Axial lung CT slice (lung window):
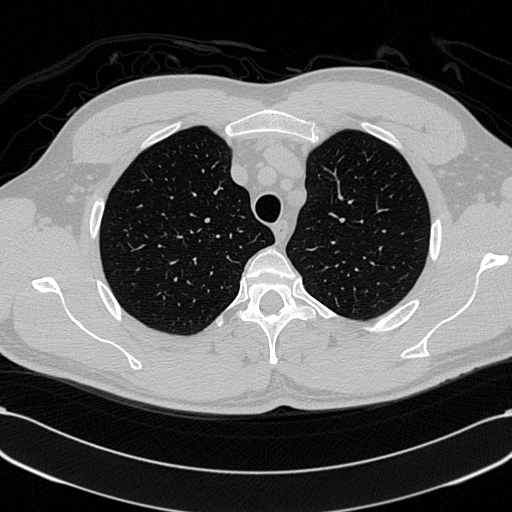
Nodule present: no